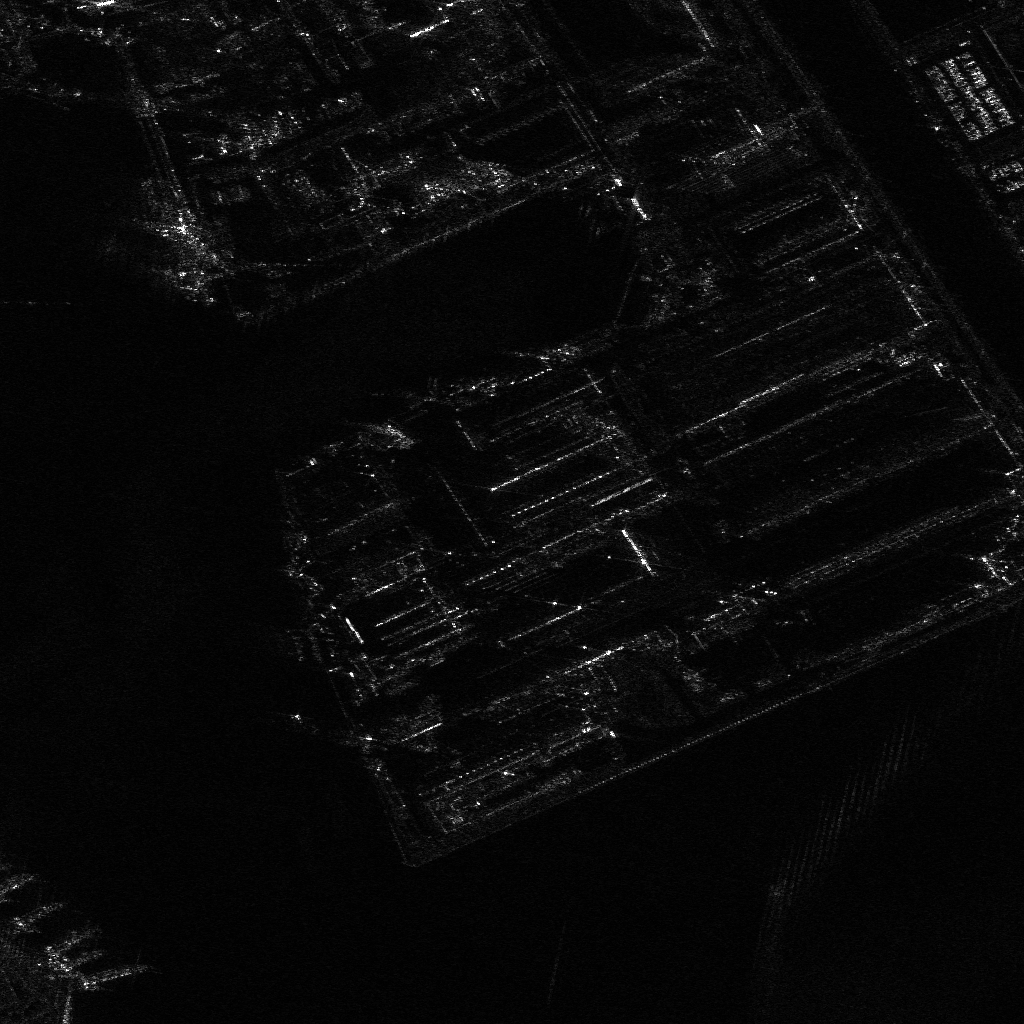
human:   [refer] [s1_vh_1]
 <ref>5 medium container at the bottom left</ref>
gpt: <box>[[2, 86, 3, 92, 53], [1, 83, 3, 88, 53], [5, 89, 6, 95, 53], [6, 90, 8, 96, 53], [9, 91, 11, 98, 76]]</box>